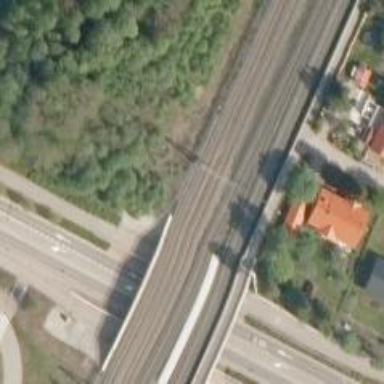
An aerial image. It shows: Bridge with continuous railway tracks that are electrified through contact line.